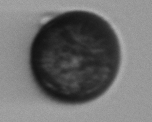
Label: Margalefidinium